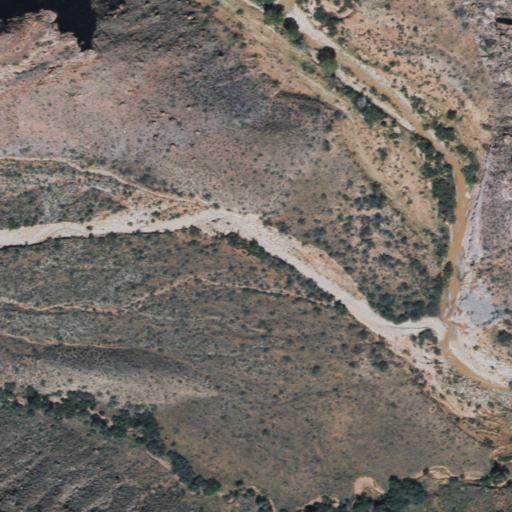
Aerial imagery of valley in Arizona named Chamberlain Canyon containing only shrub